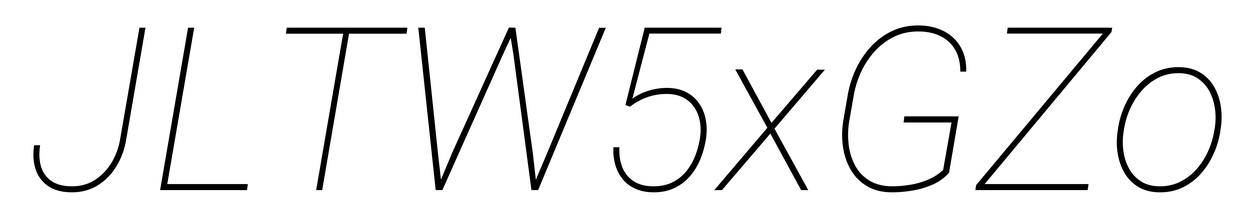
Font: Roboto-Italic_Thin_Italic